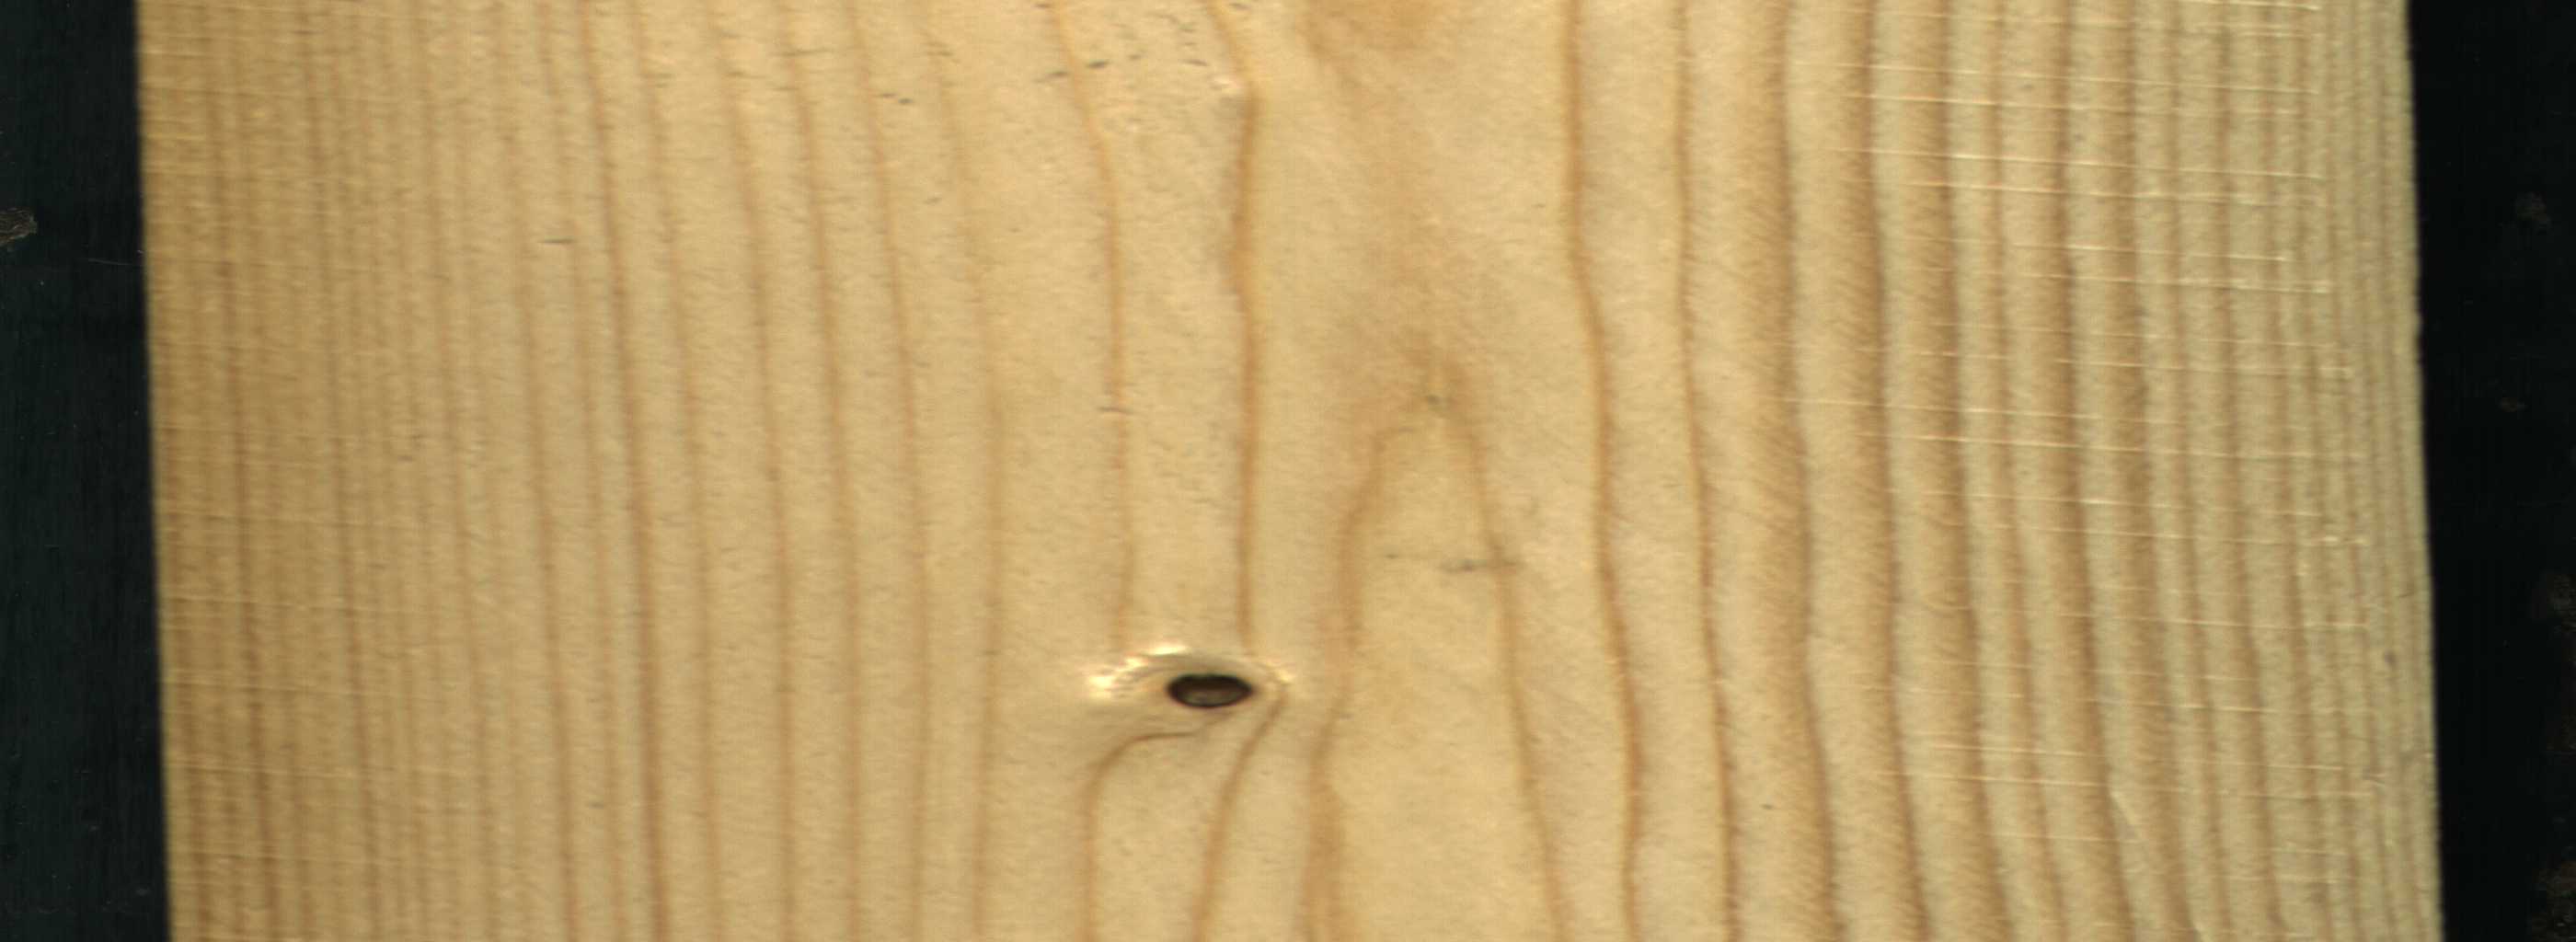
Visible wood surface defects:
Dead_Knot